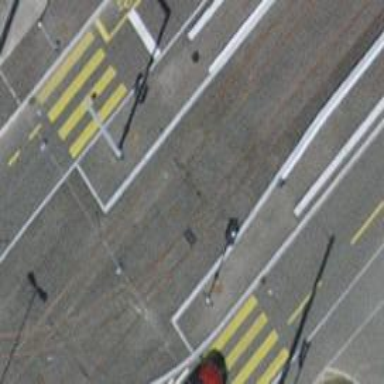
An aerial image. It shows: Tram crossing on the railway.